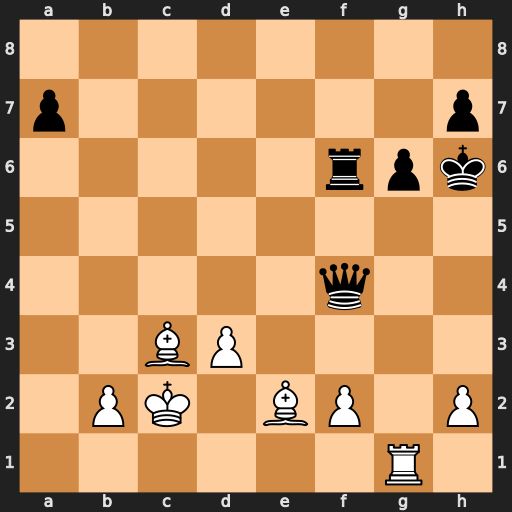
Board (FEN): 8/p6p/5rpk/8/5q2/2BP4/1PK1BP1P/6R1
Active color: w
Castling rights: -
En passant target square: -
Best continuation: Bd2 Qxd2+ Kxd2